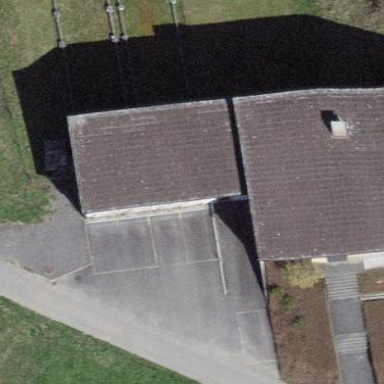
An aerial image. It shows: Building with skillion roof made of roof tiles oriented across. The roof is colored dimgray. It is used for shooting sports.